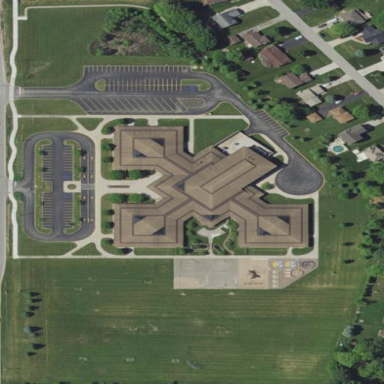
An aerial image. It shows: School.